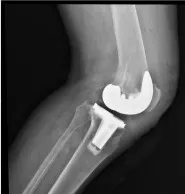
(B,C) Radiographs of the knee (anteroposterior and lateral views) obtained the day following TKA showing correct prosthesis placement. TKA, total knee arthroplasty.
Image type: radiology (x_ray)